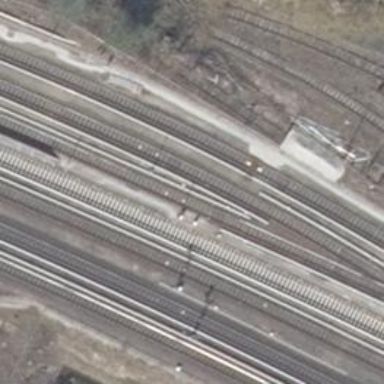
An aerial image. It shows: Railway signal.